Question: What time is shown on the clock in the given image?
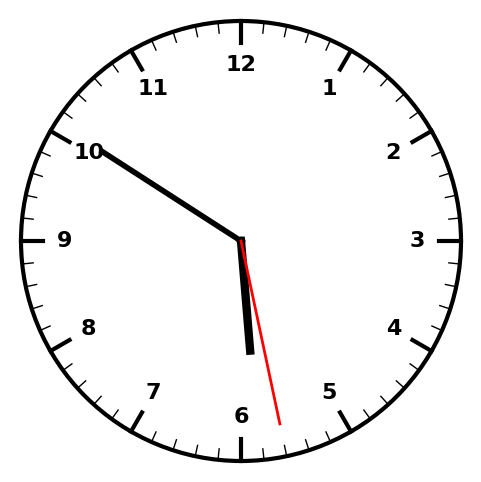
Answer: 05:50:28